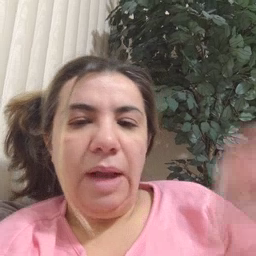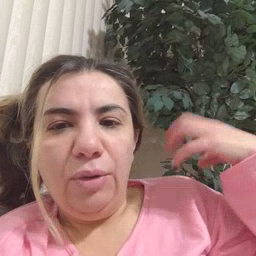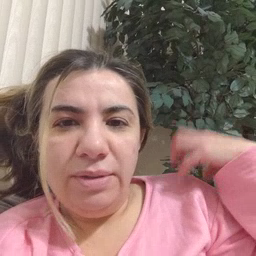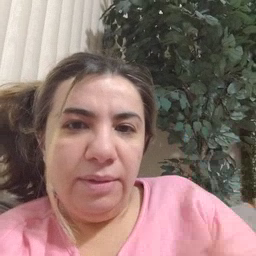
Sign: outside